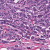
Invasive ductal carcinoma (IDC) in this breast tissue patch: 1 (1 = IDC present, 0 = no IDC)